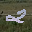
Label: 2